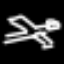
Label: airplane